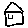
Label: house